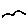
Label: bird